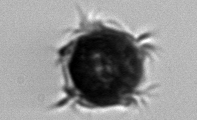
Label: Mesodinium